Question: The Magento store that I am currently working on has some Categories with too many sub-categories which is almost occupies half of the page and I don't want the customers to go to next page or wait for the entire page to load to get to list of next sub-categories. So I want to implement a method that shows when it has more then 11 sub categories and other sub categories when clicked on . Once it has reach to the I want to automatically hide and replace it with that should hide rest of the categories and display only 11 sub categories with .
I did tried some of the methods mentioned in other forums and tutorial websites but it didn't work for me and it messed up the website. I have attached a screenshot of the current layout that I have prepared which I will be using.

Update: Template code included
'''
<div class="row categories-nav">
<?php if(count($this->getCurrentChildCategories()) > 0): ?>
<?php $subCategories = array(); ?>
<?php foreach ($this->getStoreCategories() as $_category): ?>
<?php
//arrange by Letter
foreach($_category->getChildren() as $_sub){
$letter = substr(strtolower($_sub->getName()),0,1);
$subCategories[$letter][0]['name'] = $letter; //0 index is the letter
$i = 1;
while(isset($subCategories[$letter][$i])){
$i++;
}
$subCategories[$letter][$i]['name'] = $_sub->getName();
$subCategories[$letter][$i]['url'] = $this->getCategoryUrl($_sub);
}
?>
<?php endforeach ?>
<?php
$subCategories = array();
//arrange by Letter
$i = 0;
foreach($this->getCurrentChildCategories() as $_sub){
$subCategories[$i]['name'] = $letter; //0 index is the letter
$subCategories[$i]['name'] = $_sub->getName();
$subCategories[$i]['url'] = $this->getCategoryUrl($_sub);
$i++;
}
//get a count of all elements for splitting
echo '<h2>Sub Categories</h2>';
echo '<div class="col-md-12">';
echo '<h3>Search By Categories</h3>';
echo '<div class="sub-categories">';
$i = 0;
$mod = '#f6f6f6';
foreach($subCategories as $sub){
if($i != 0 && $i % 11 == 0){
echo '</div>';
echo '<span class="pull-right btn"><a href="#">Load more</a></span>';
echo '<div class="acc_container">';
echo '<div class="sub-categories sec block">';
}
echo '<button type="button" class="btn btn-success"><a href="'.$sub['url'].'">' . $sub['name'] . '</a></button>';
$i++;
}
//how far are we from getting a complete row?
if($i % 12 != 0){
//we are not at a complete row
while($i % 10 != 0){
echo '';
$i++;
}
}
echo '</div>';
echo '</div>';
echo '</div>';
?>
<?php endif; ?>
</div>
'''
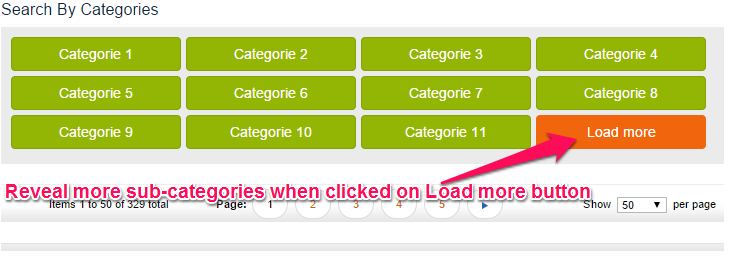
Answer: Tnx, ok, personally I would add class "hide" (as I can see it's using bootstrap(?)) to categories in loop (that is triggered after 11th element) so to generate them in HTML but not show them
and dynamically add 12th element (show/load more "button") that will have Prototype event listener "on click" and a simple function to "toggle" hidden divs).
If there are hundreds of categories I would "slice" them in whole DIVs (of twelwe) and do the same as above (hide (and show) classes and JS toggling but with a loop over all 12 elements).
And if there would still be some page loading issues I would write a "pagination" for these categories - a PHP function/class with pagination functionality - having "category", "offset", "start" as parameters - and then Prototype as AJAX call (triggered by button click).
I am not very Prototype guy but I'm sure you can find many examples here or all over the net...
This, last method is kind of bad for seo I think.
Also it opens another question (as all above does) - can (do we want it to) user bookmark (or spider find) exact subcategories list? If yes it means additional work and handling (as all AJAX app do)...
Maybe, just maybe, all these subcategories can be solved in an AI/UX way? So to speak - have less of them at same time :)?